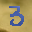
Label: 3